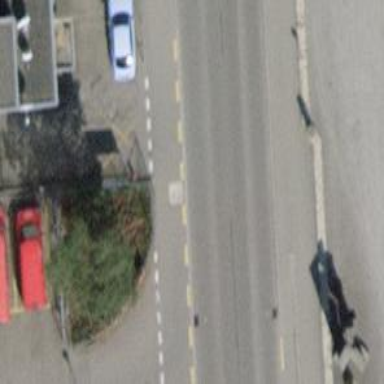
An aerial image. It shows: Asphalt sidewalk path.